Interaction volume radius: 5 \u00c5
Interaction volume height: 25 \u00c5
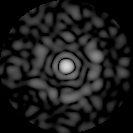
Disorder parameter: 0.811